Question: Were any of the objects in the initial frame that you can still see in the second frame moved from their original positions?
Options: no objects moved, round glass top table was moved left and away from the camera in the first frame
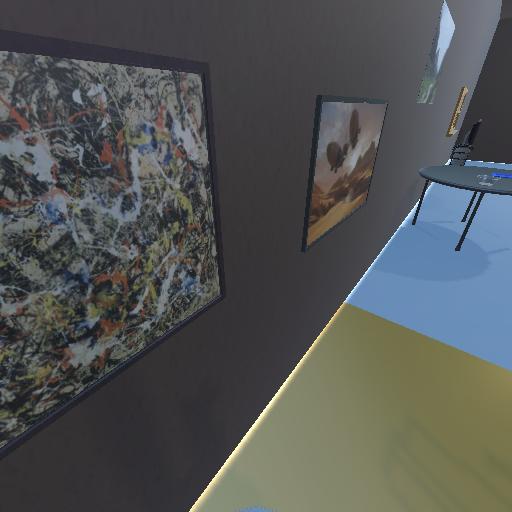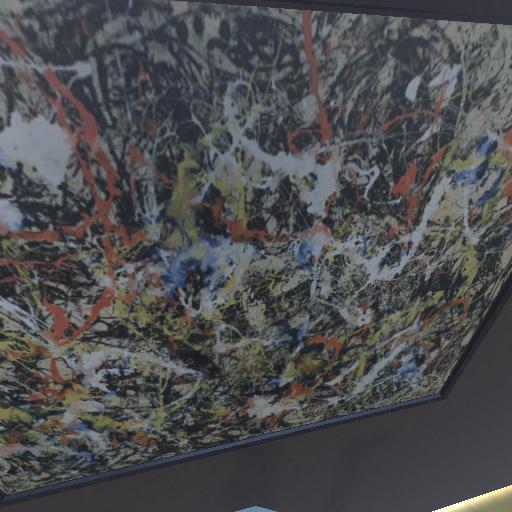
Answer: no objects moved